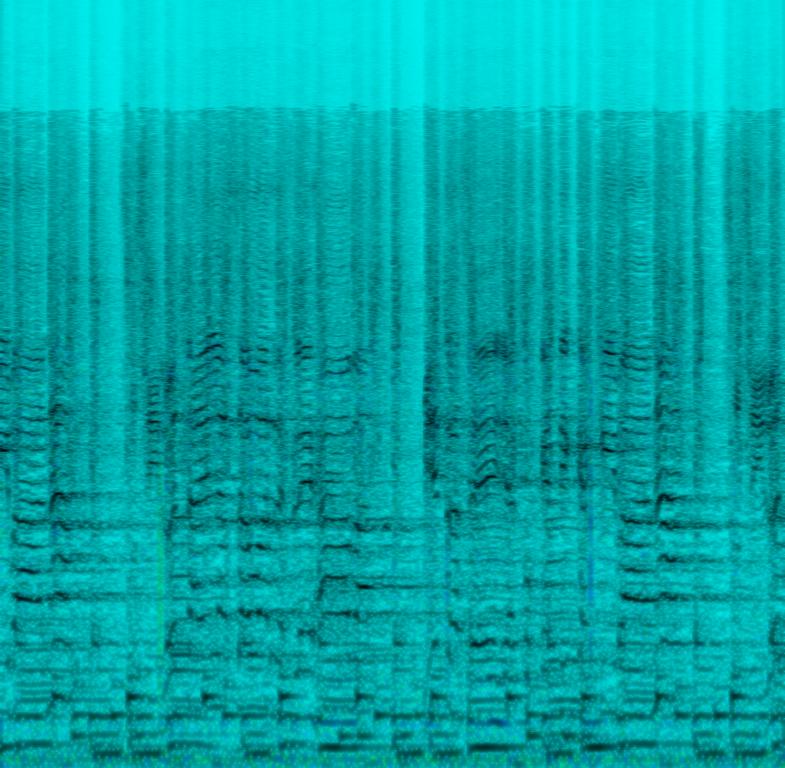
A male singer sings this passionate melody. The song is medium tempo with Latin percussion, guiro percussions, guitar rhythm, piano accompaniment and guitar rhythm. The song is romantic and spirited. The song is a Latin dance song with poor audio quality.